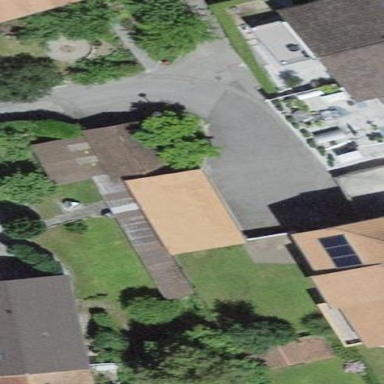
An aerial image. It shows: Garage building.